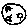
Label: moon